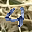
Label: 4